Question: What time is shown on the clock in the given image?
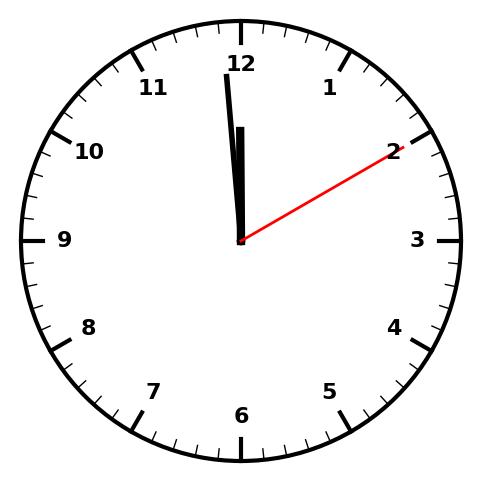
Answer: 11:59:10